Aerial crown-view tile of a tropical tree (Barro Colorado Island, Panama), acquired 20250915:
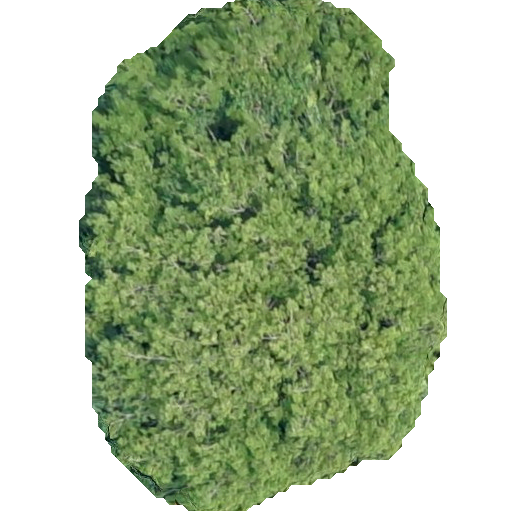
Species: Jupunba macradenia
GBIF accepted scientific name: Jupunba macradenia
Crown area: 214.524 m²